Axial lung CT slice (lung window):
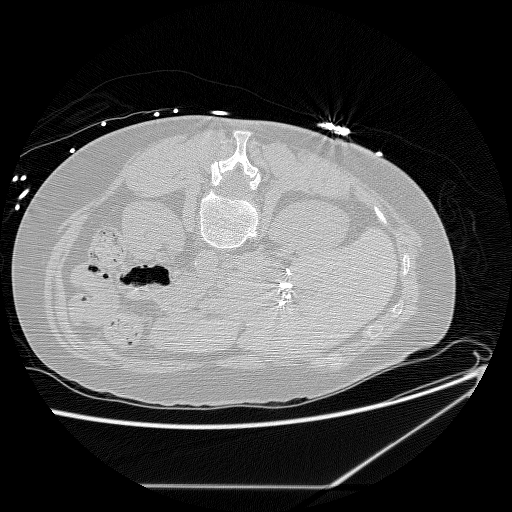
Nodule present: no